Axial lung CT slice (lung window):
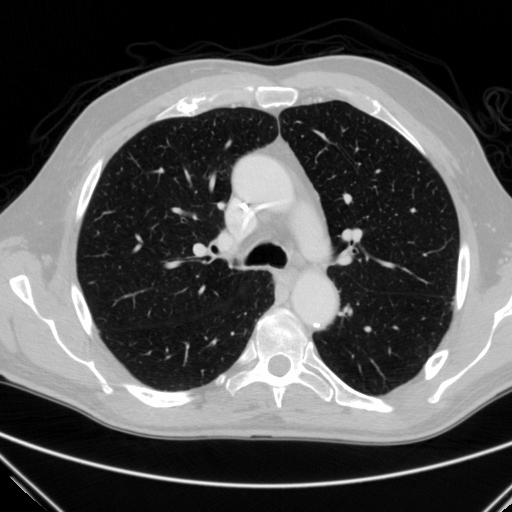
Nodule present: no